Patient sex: M
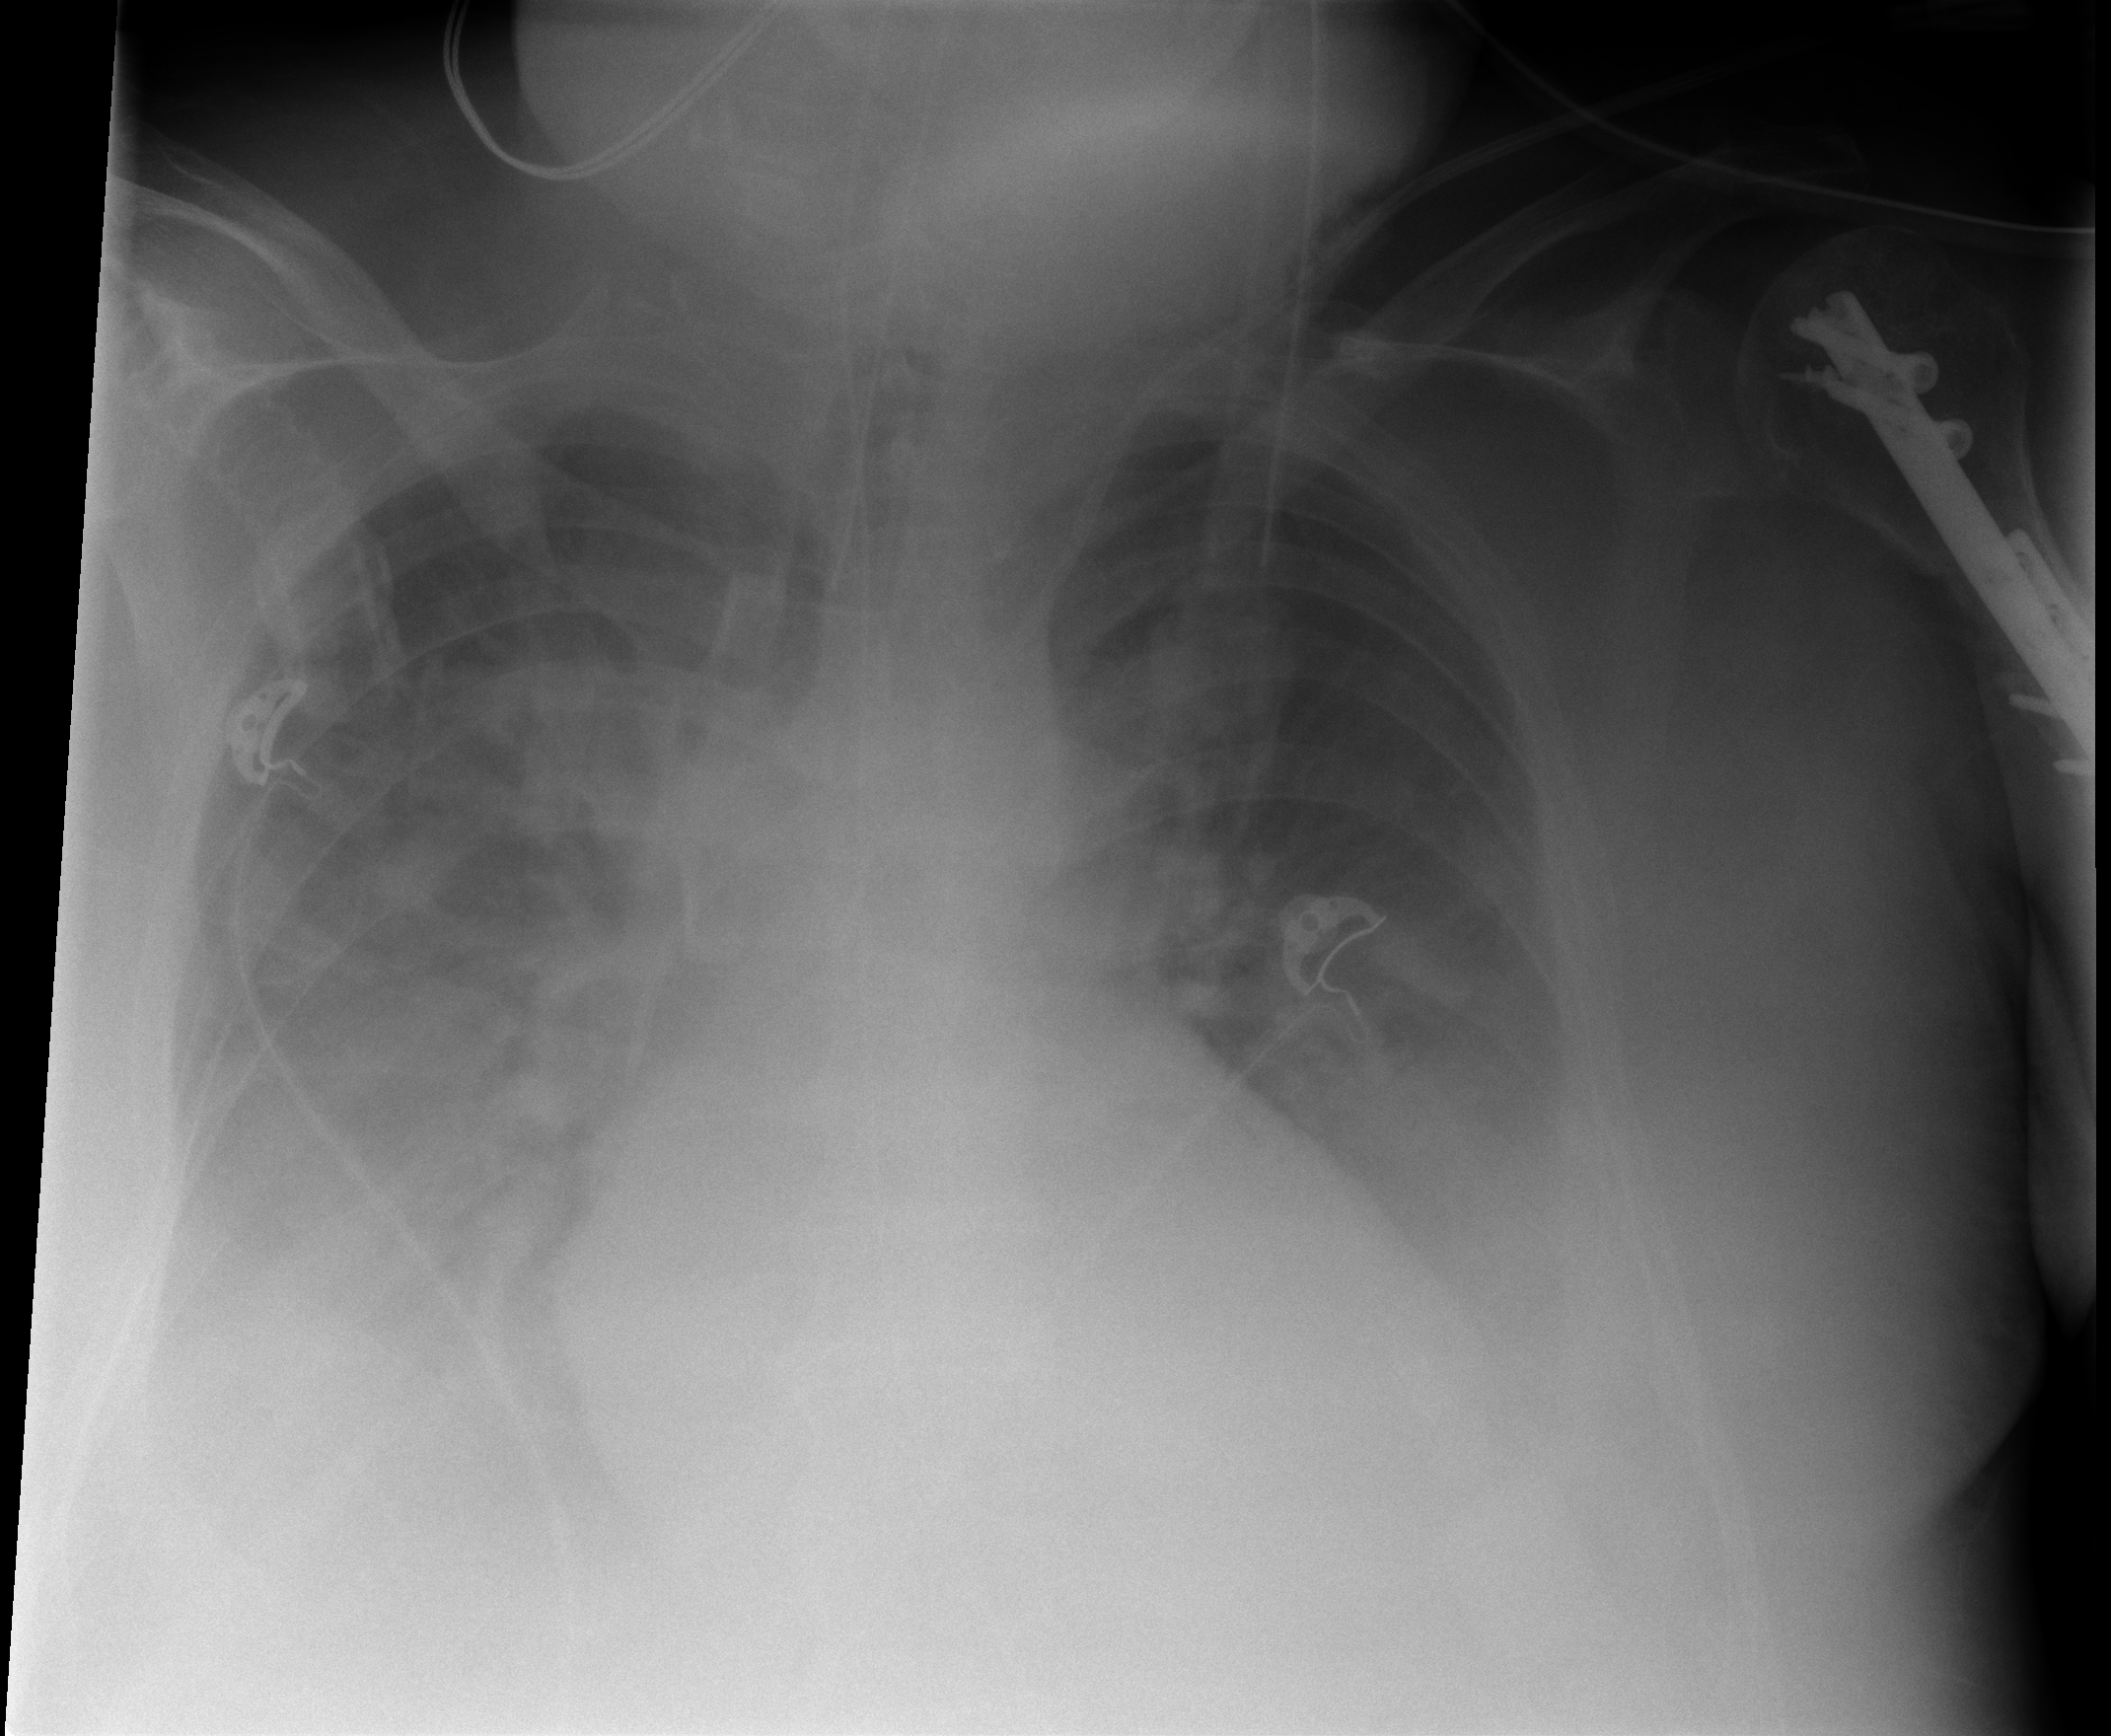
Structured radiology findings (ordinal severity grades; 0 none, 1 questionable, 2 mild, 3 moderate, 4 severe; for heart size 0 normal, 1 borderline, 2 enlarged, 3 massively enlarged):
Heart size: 2
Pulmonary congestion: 3
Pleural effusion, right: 3
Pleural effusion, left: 2
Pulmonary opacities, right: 3
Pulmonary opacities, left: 2
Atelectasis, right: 1
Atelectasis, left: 1